Interaction volume radius: 5 \u00c5
Interaction volume height: 45 \u00c5
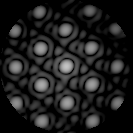
Disorder parameter: 0.04484